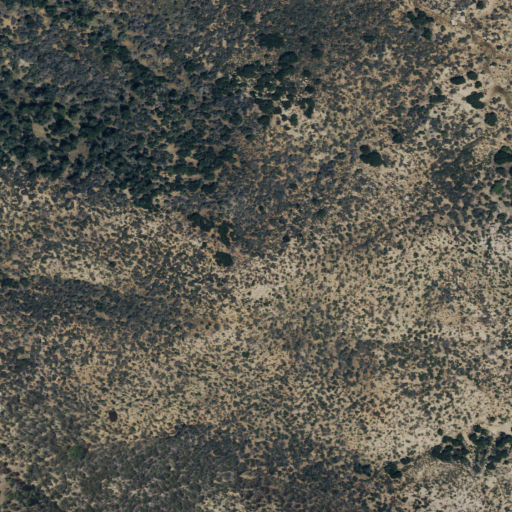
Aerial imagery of mountain in California named Deer Mountain containing shrub and evergreen forest